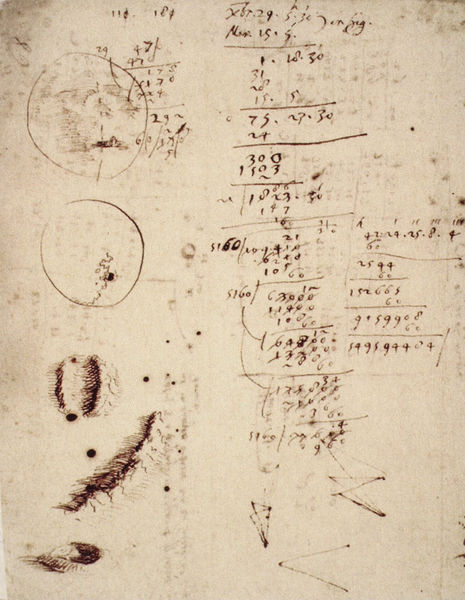
Titel: Berechnungen und Mondskizzen
Künstler: Galileo Galilei
Institution: Florenz, Biblioteca Nationale Centrale
Schlagwörter: berg, feder, braun, skizze, zeichnung, blatt, renaissance, kreis, schrift, papier, rahmung, linien, rand, zahlen, ziffern, striche, punkte, tusche, mond, buch, linie, schraffur, seite, schwarzweiß, strich, punkt, kreise, entwurf, tinte, fleck, flecken, zahl, skizzenbuch, nummern, kleckse, klecks, wulst, handschrift, tabelle, notiz, leonardo, winkel, da vinci, notizen, berechnung, mathematik, rechnung, berechnungen, kritzelei, autograph, höhlung, krater, erhebung, ausgebleicht, formel, formeln, galileo, rechnen, schmiererei, summen, gekritzelt, multiplikation, abrechnung, addition, mondkrater, botiz, zahölen, leonatdo, rechnungszettel, scraffitto, händisch